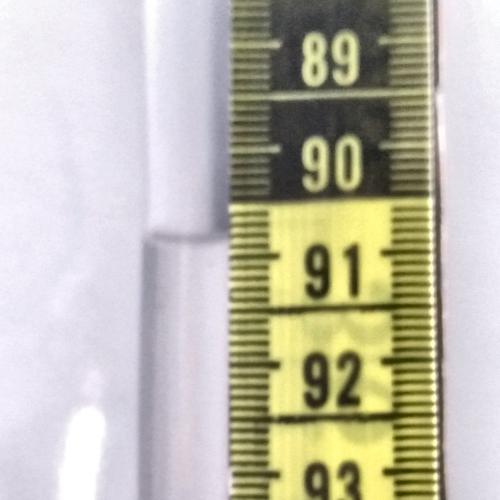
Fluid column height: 91.8 cm